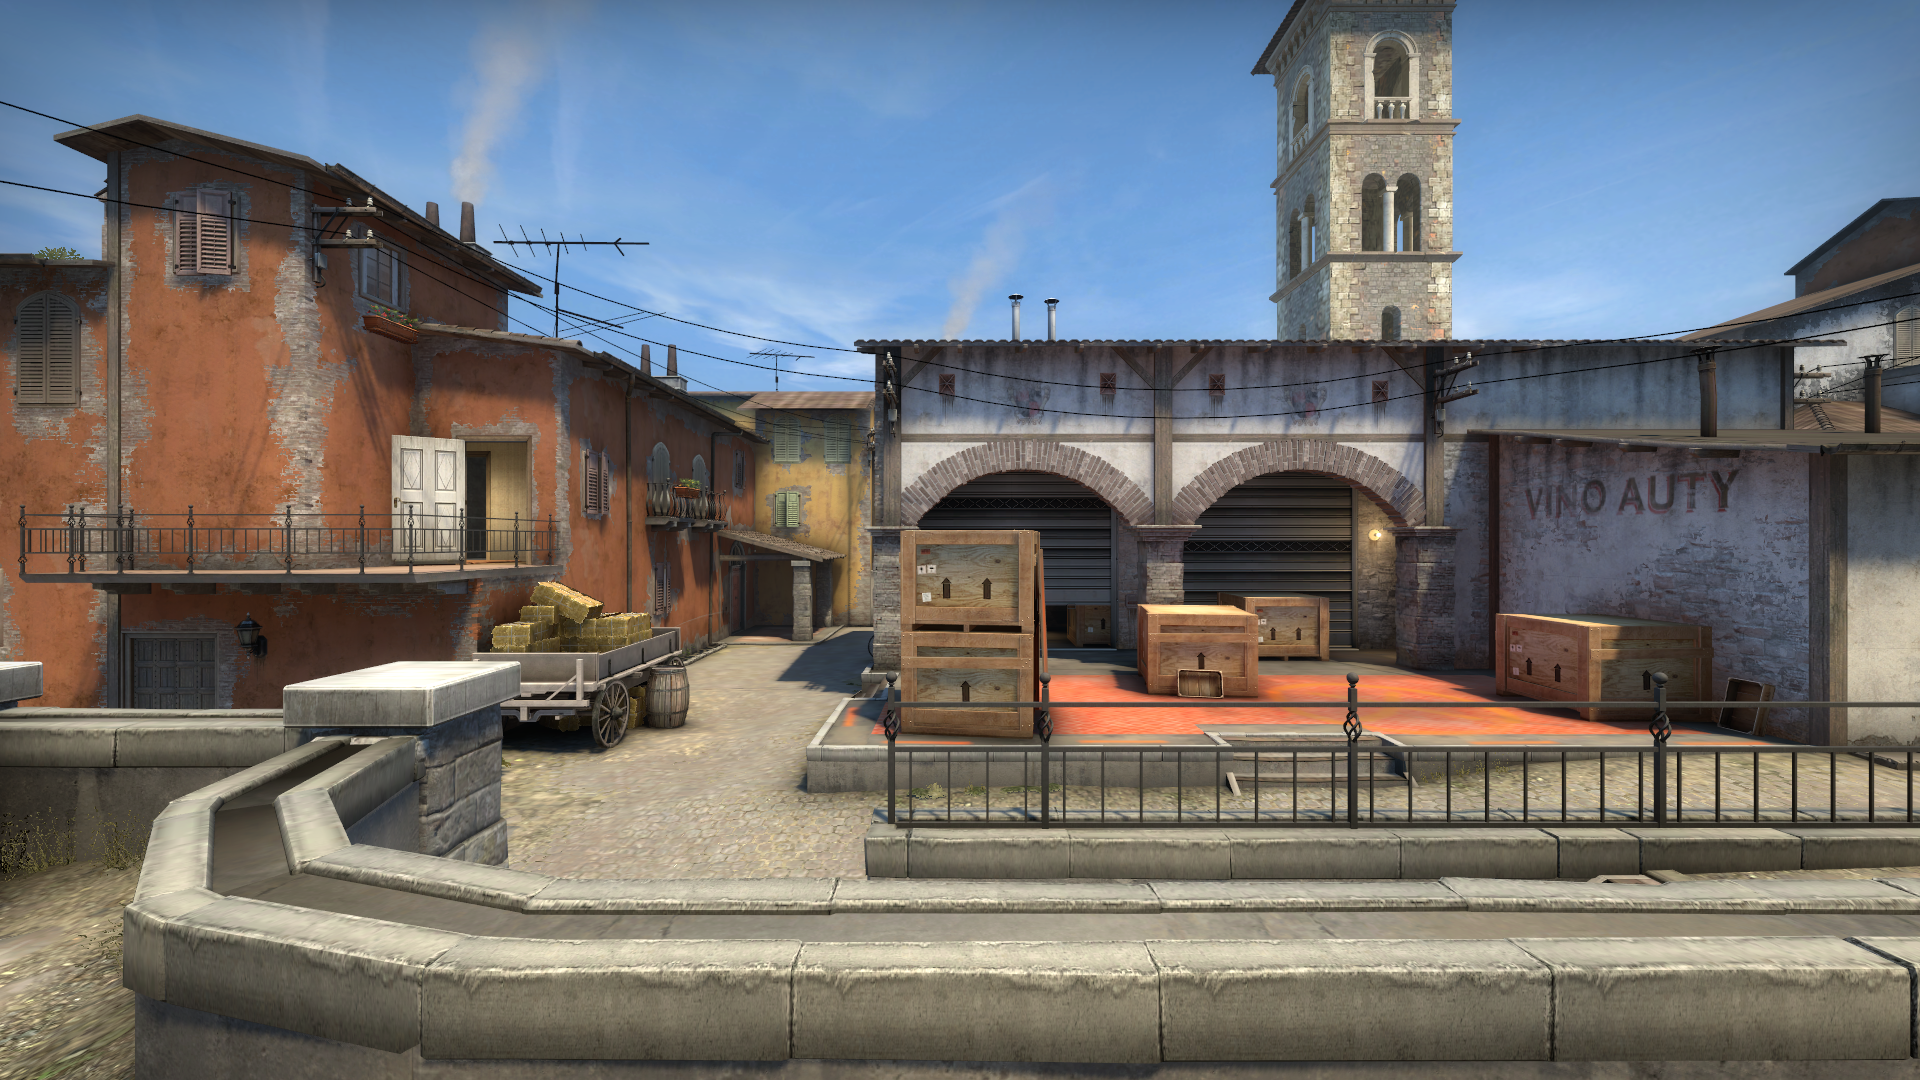
Map: de_inferno